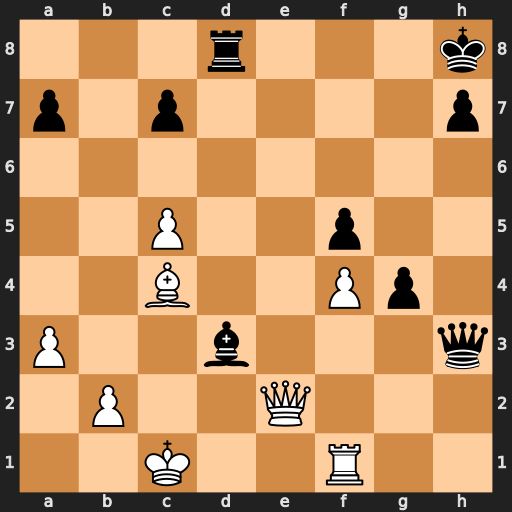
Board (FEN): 3r3k/p1p4p/8/2P2p2/2B2Pp1/P2b3q/1P2Q3/2K2R2
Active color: w
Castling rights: -
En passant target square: -
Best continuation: Qe5#